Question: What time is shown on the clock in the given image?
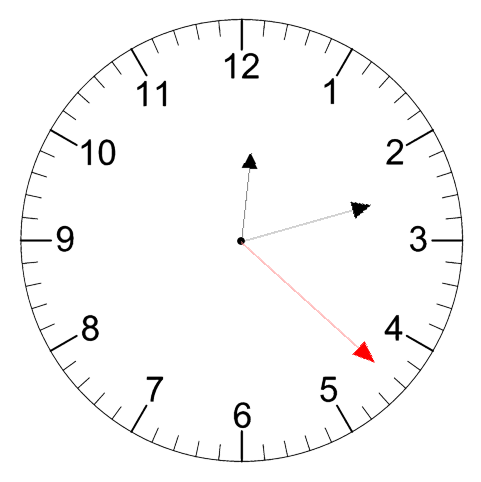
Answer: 12:12:22